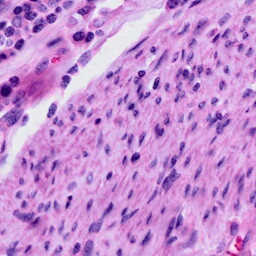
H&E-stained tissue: Cervix